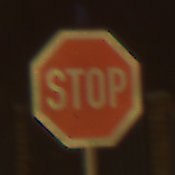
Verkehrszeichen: Stop
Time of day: Night
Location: Outdoor (Urban)
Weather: Clear
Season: NotSpecified
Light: Artificial